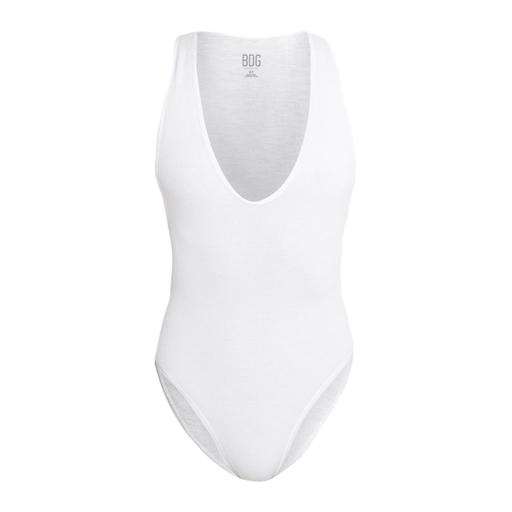
white body suit, white scoop-neck tank, white royal supima tank, white background